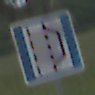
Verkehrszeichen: NothalteUndPannenbucht
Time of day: Midday
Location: Outdoor (RoadRail)
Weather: PartlyCloudy
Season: NotSpecified
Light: Natural